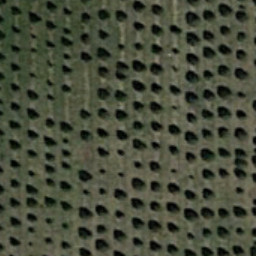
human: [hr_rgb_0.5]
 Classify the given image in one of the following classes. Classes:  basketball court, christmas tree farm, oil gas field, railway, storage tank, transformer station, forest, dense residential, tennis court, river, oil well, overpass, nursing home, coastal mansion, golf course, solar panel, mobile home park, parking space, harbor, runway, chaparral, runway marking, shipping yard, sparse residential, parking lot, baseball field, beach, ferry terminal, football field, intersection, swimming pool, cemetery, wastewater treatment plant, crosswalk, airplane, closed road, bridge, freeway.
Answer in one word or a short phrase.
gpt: christmas tree farm